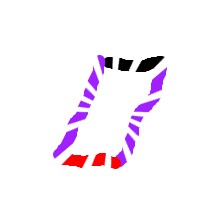
Shape: parallelogram